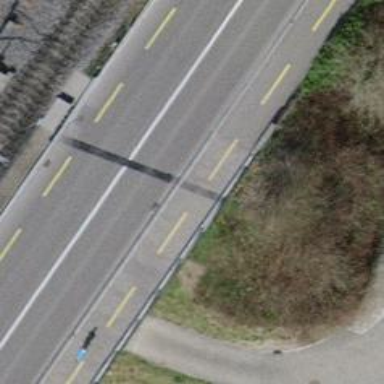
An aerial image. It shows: Bridge with asphalt surface used as cycleway.